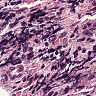
Metastatic tissue present: no